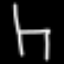
Label: chair